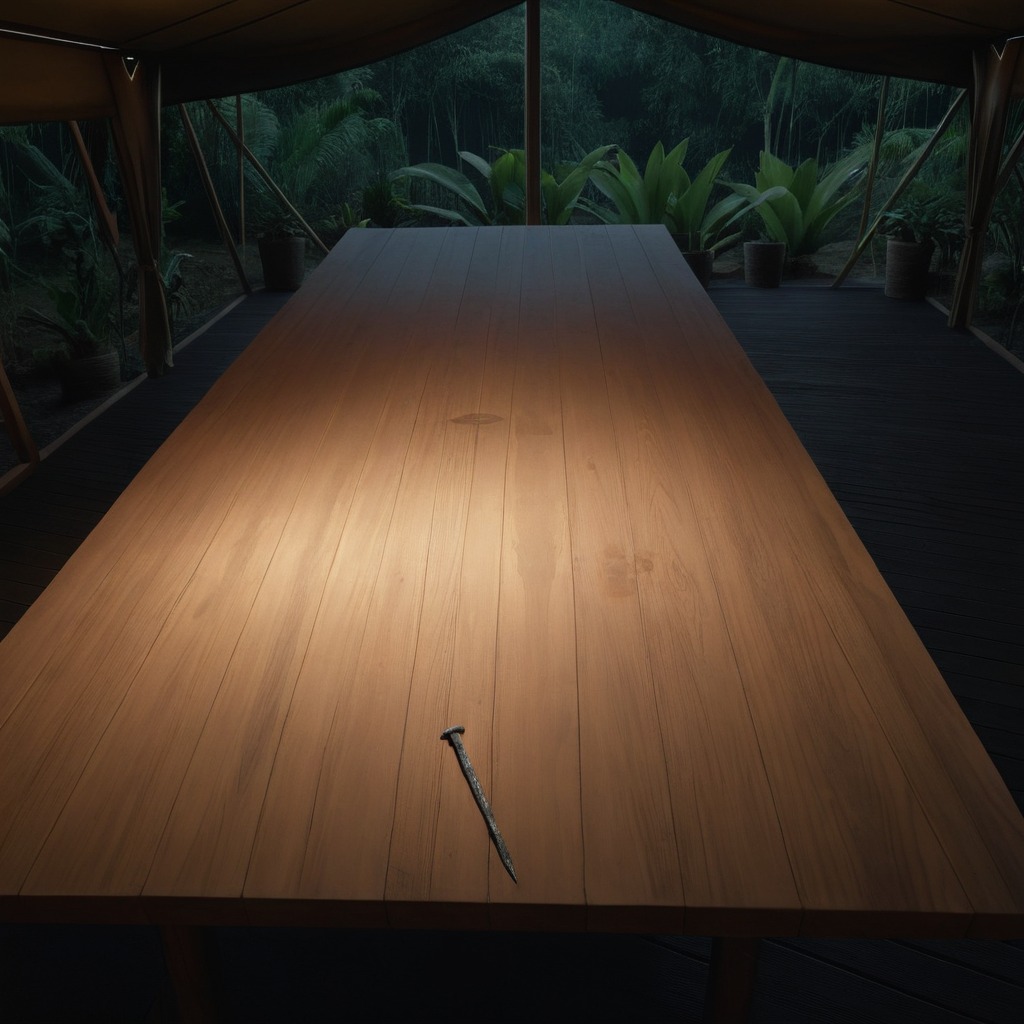
An iron nail is lying on the wooden table.